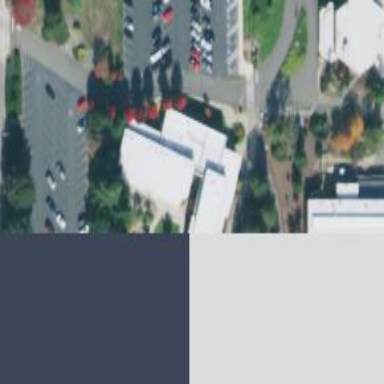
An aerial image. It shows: College building.